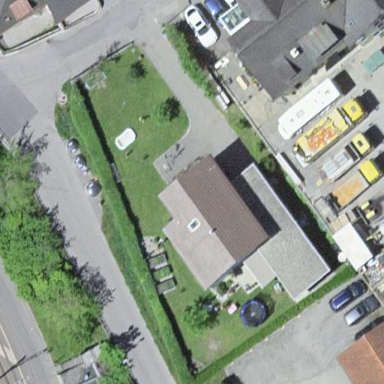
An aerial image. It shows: Building with gabled roof.